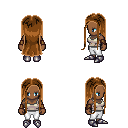
a pixel art fantasy rpg character, female body template, human, dark skin, white pirate shirt, white pants, brown extra-long hairstyle, leather bracers, metal boots, four views (front, back, left, right), 2x2 character sprite sheet, small pixel art, hard edges, no anti-aliasing